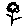
Label: flower